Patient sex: M
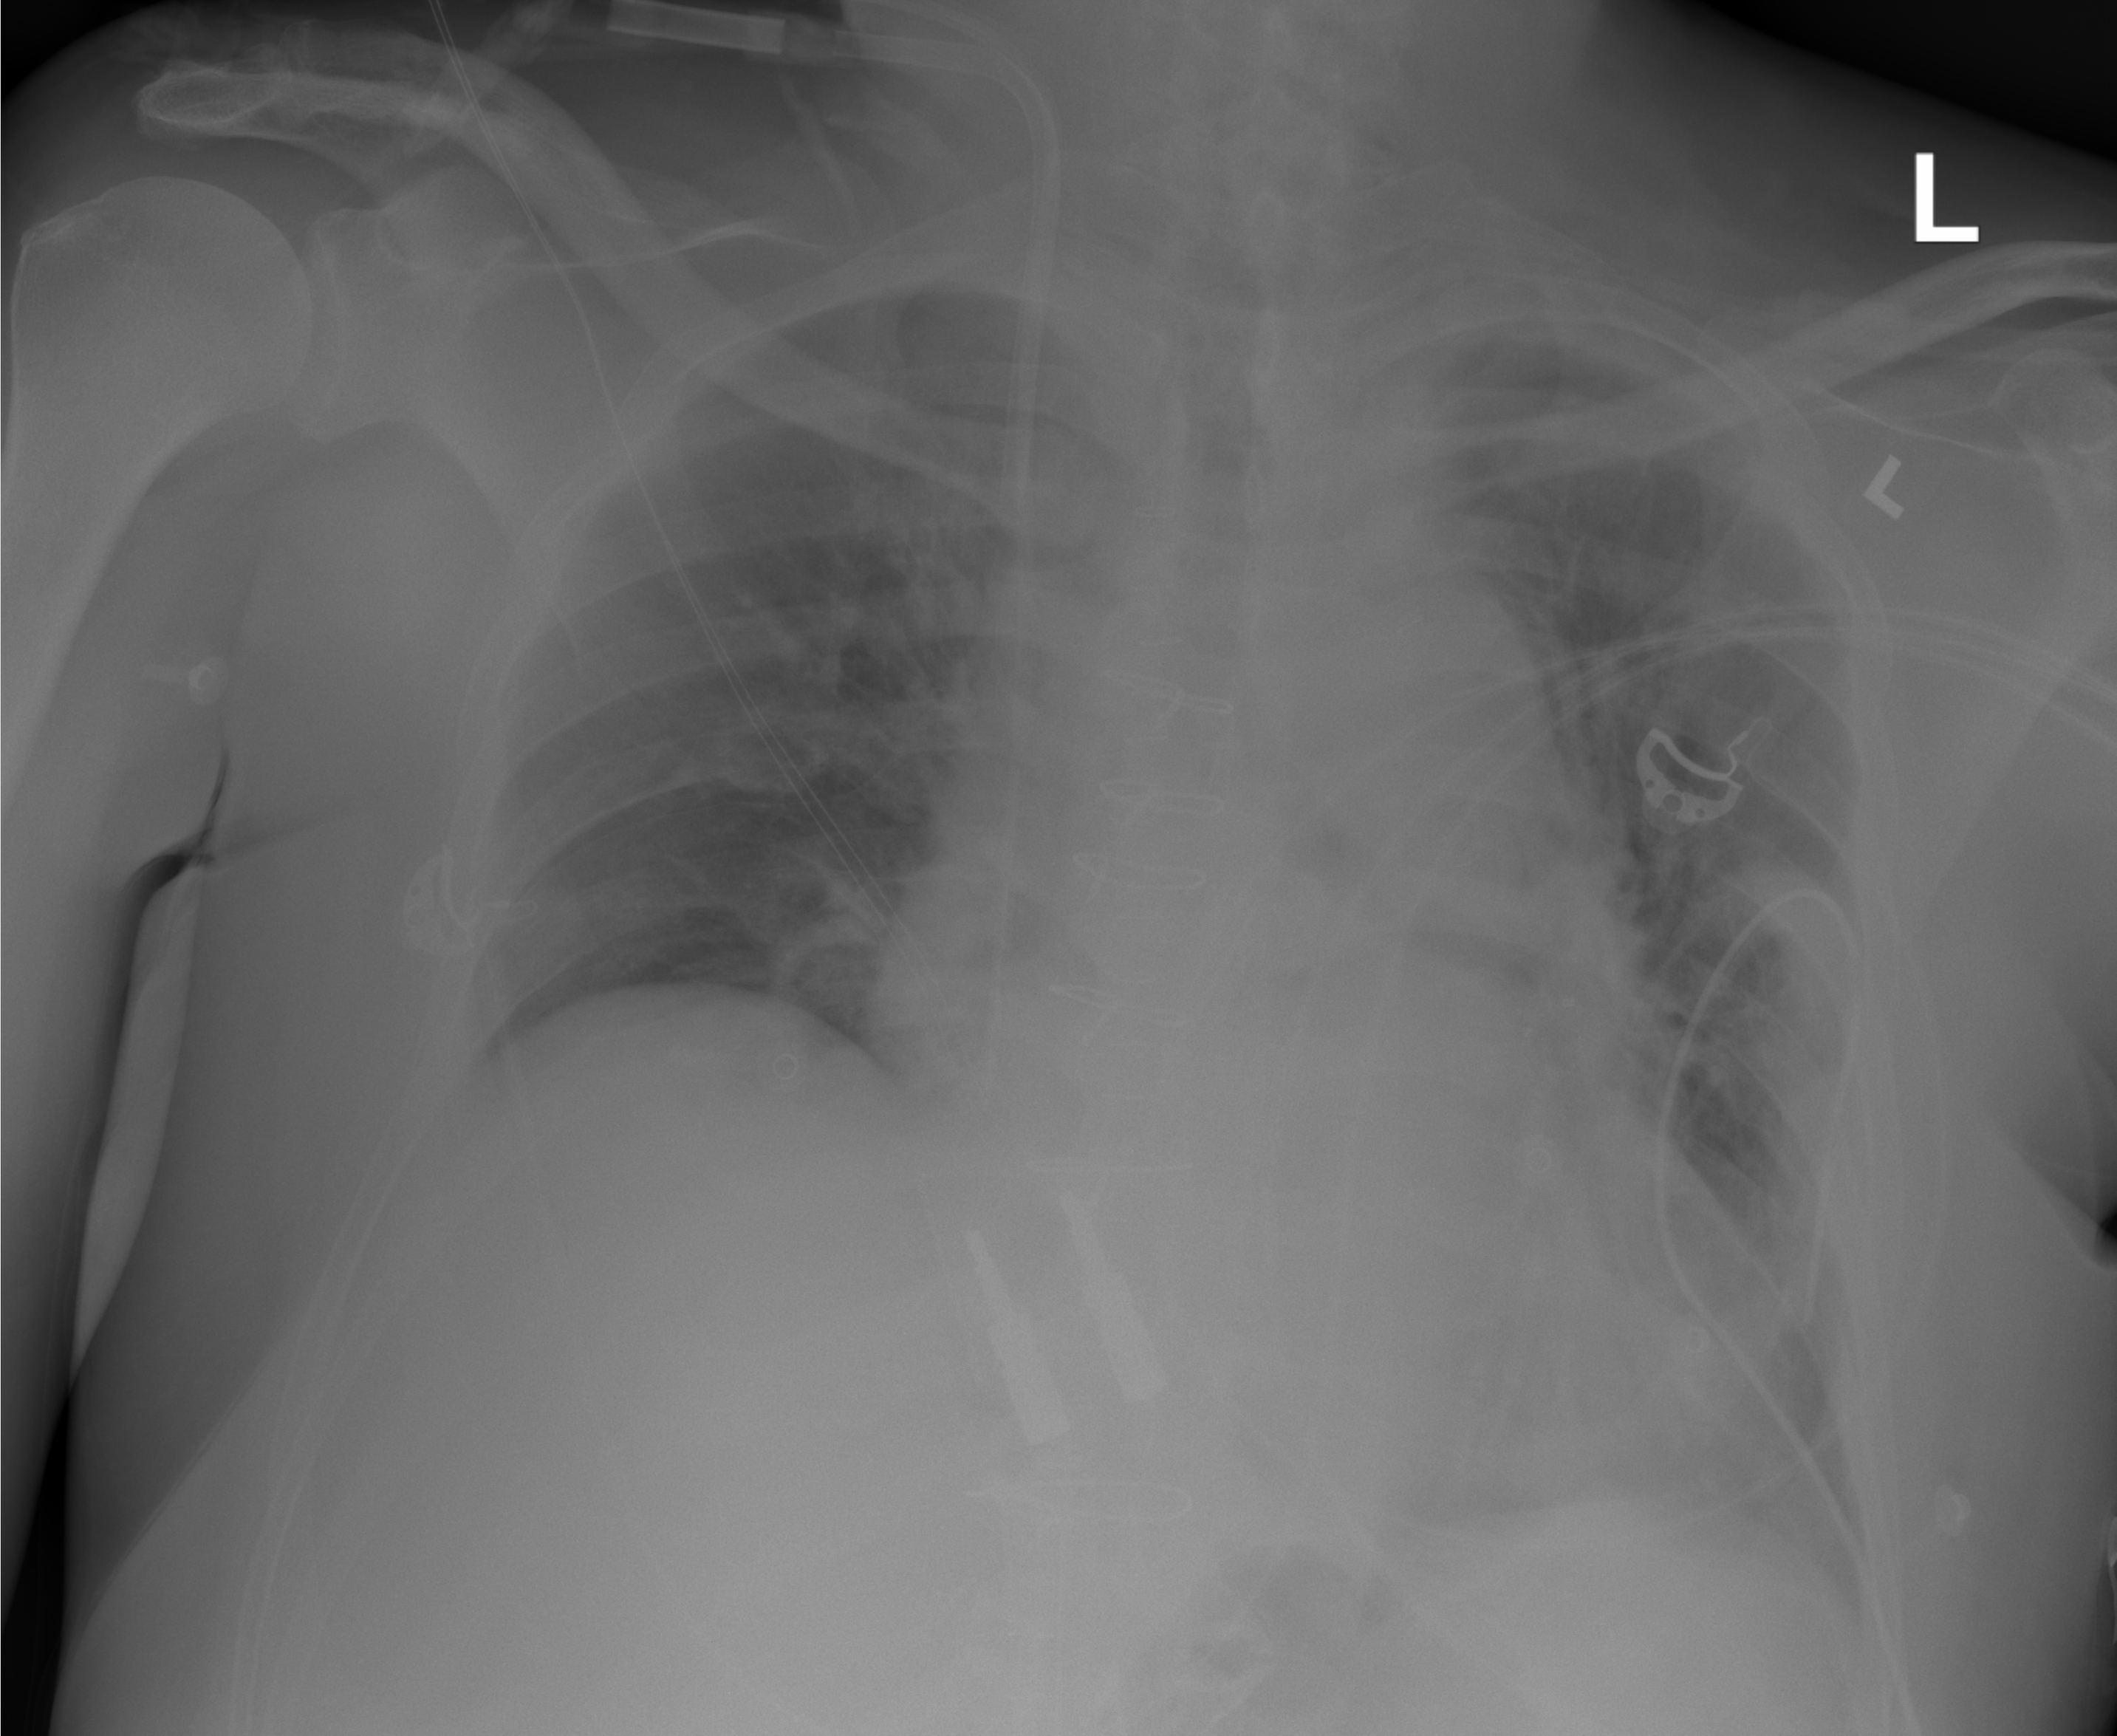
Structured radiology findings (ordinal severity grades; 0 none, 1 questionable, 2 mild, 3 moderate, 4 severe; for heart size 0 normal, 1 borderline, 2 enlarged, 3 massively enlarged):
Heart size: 0
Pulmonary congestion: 1
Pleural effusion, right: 0
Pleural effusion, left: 0
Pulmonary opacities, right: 0
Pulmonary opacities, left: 0
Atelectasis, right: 1
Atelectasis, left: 1